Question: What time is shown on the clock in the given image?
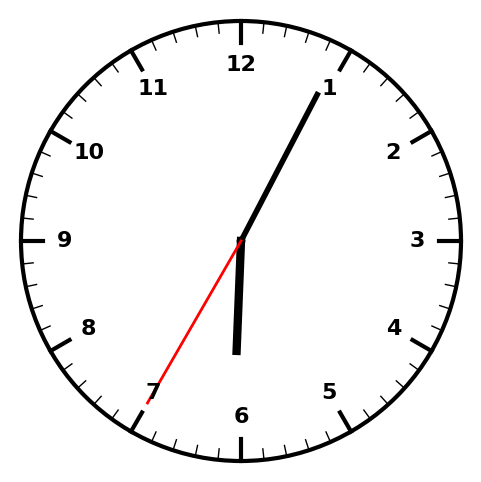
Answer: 06:04:35